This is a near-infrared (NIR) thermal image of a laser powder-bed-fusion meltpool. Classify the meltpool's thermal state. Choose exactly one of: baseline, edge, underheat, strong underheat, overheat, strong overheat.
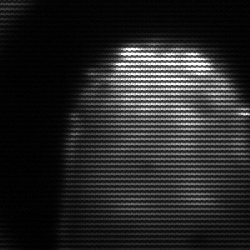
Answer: edge